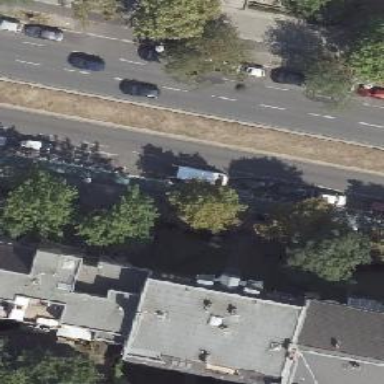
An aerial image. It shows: Cycle lane with green asphalt surface.